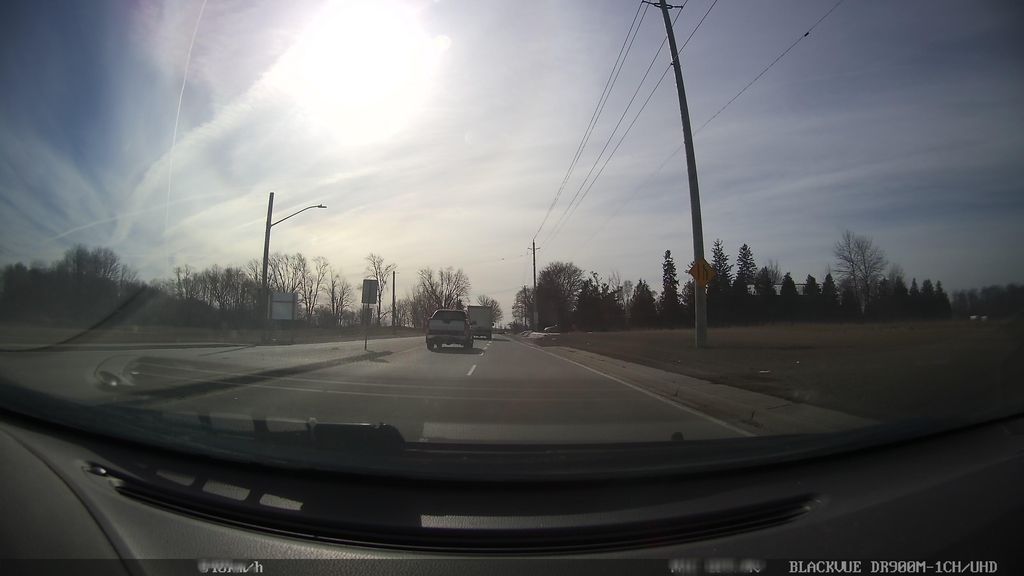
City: kitchener-waterloo